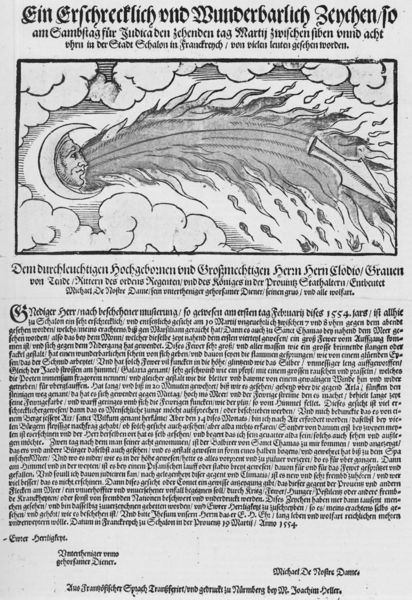
Titel: Ein Erschrecklich vnd Wunderbarlich Zeychen
Künstler: Michel de Nostredame
Standort: Zürich.
Institution: Wickiana
Schlagwörter: baum, feuer, gott, himmel, mann, weiß, wolken, grau, nase, profil, schwarz, stirn, zeichen, wolke, gericht, falten, gesicht, mensch, rahmen, spitze, bild, signatur, wind, sonne, auge, rund, schrift, papier, grafik, graphik, linien, rand, gewalt, gerade, deutsch, regen, bögen, mond, flamme, buch, flammen, druck, halbmond, mondsichel, sichel, schraffur, radierung, stich, titel, seite, widmung, illustration, schwarzweiß, text, zeitschrift, zeitung, waffe, überschrift, schriftbild, buchdruck, mittelalter, erscheinung, ereignis, speer, zeilen, emblem, kupferstich, pfeil, tropfen, texte, flugblatt, altdeutsch, lanzenspitze, heller, wunderbar, schrecklich, speien, speerspitze, druckschrift, artikel, astronomie, majuskel, neumond, komet, seriendruck, dunkler, feuel, mondgesicht, praphik, profik, altdeutsche schrift, sichelmond, samstag, wunderbr, hköf, feuer+speer, altdeutscher